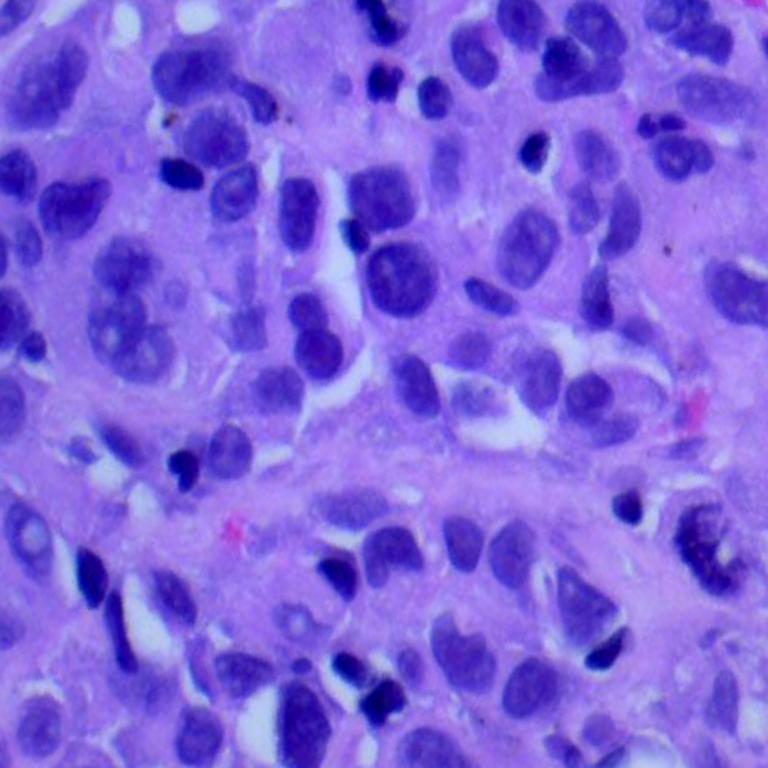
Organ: lung
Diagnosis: adenocarcinomas